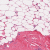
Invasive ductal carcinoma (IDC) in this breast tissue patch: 0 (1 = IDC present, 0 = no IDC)